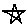
Label: star